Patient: sex M, age 66
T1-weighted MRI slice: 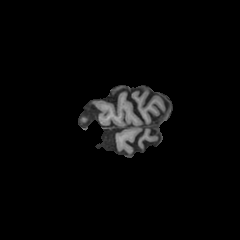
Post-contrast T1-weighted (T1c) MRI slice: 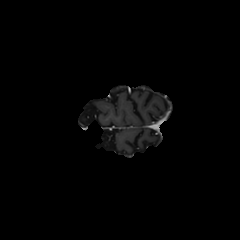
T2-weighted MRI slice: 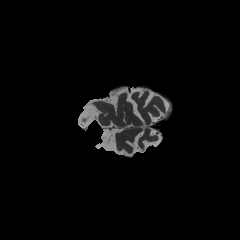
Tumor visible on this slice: no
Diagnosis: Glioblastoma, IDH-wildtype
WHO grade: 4